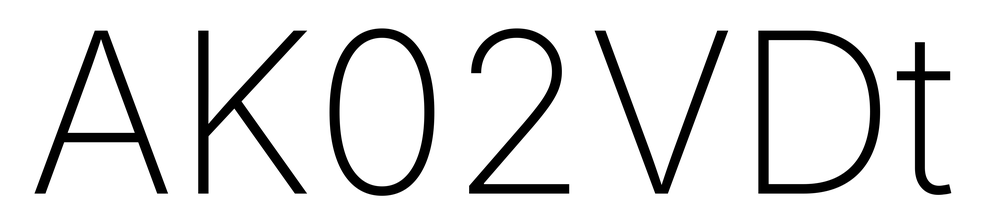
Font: Inter_ExtraLight